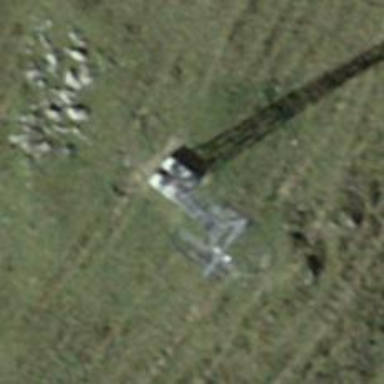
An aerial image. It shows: Pylon used for aerialway.